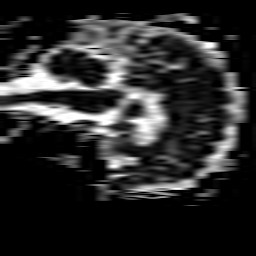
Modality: ADC
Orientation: sagittal
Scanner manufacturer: philips
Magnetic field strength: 1.5 T
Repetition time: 4.882 s
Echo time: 0.07794 s